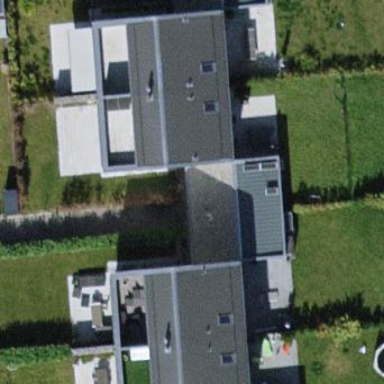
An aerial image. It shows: Semi-detached house.